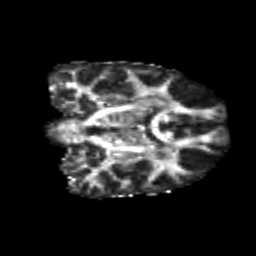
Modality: FA
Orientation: coronal
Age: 25
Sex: male
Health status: healthy
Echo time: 0.074 s